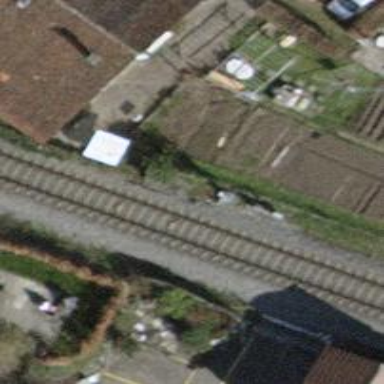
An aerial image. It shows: Railway signal.